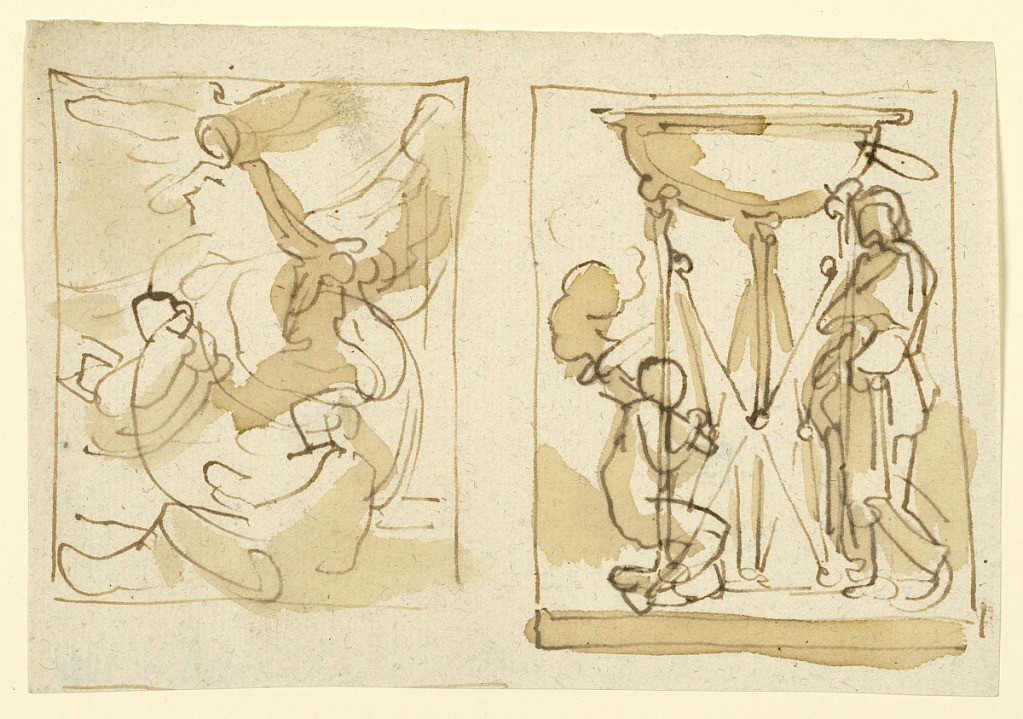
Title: Two Studies
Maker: Fortunato Duranti, Italian, 1787 - 1863
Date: ca. 1830
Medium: Pen and bistre ink, brush and wash on paper
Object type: Drawing
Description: Left: a figure seated on a sphere. Right: two figures standing beside a tripod. Enclosed in framing lines.